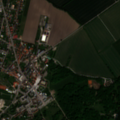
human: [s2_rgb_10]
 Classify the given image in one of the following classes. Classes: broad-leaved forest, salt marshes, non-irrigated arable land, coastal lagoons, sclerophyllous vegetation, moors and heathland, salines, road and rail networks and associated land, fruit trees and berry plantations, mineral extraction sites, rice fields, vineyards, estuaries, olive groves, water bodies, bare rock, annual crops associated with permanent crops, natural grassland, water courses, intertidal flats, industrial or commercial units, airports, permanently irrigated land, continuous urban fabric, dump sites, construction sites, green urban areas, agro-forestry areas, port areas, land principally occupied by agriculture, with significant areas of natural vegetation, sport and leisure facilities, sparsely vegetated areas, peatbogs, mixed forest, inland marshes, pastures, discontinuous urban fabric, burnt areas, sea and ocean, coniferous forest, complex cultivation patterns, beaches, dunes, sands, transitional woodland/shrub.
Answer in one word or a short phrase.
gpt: discontinuous urban fabric, green urban areas, non-irrigated arable land